Question: Im getting a Uncaught SyntaxError: JSON.parse: unexpected character at line 1 column 1 of the JSON data
'''
var mydata = JSON.parse("file.json");
console.log(myJSON)
'''
Below is an example of the data in the JSON file.
'''
[[1,1,0,1,1,0,0,0,1,1,1,1,1,1],
[1,0,0,1,1,0,0,0,1,1,1,1,1,0],
[1,0,0,1,1,0,1,1,1,1,1,1,1,1],
[1,0,0,1,1,0,0,0,1,1,1,1,1,0], .... etc]
'''
How can I retrieve the data from this JSON file in JS?
Is it not possible to write a JSON like this?
When I open the file in the browser, it looks like a neat JSON array?

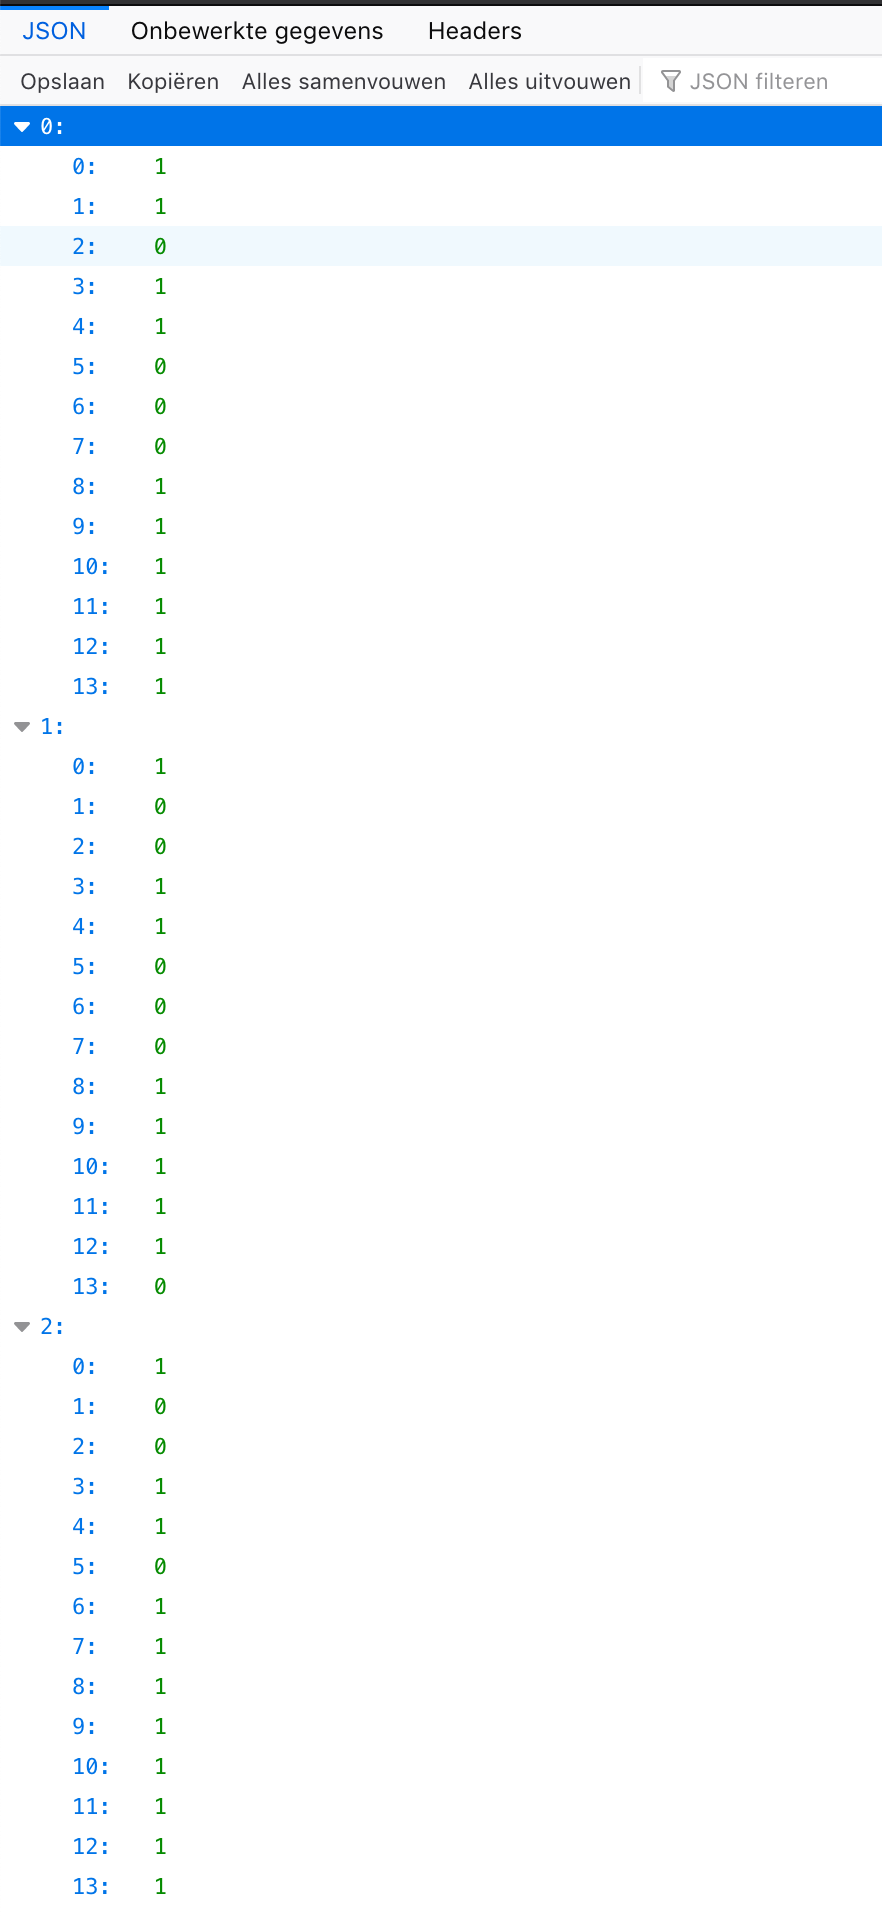
Answer: 'JSON.parse' expects an actual JSON string instead of the file name, e.g. 'JSON.parse('{ "a": "b" }')'. If you want to do it inside Node.js, you can use 'fs' module to read file and parse it. In browser, you need to use file input to read the file first.